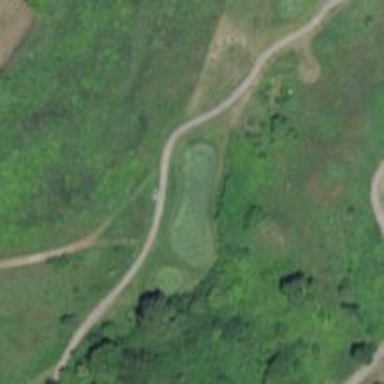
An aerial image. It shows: Asphalt path on golf course.